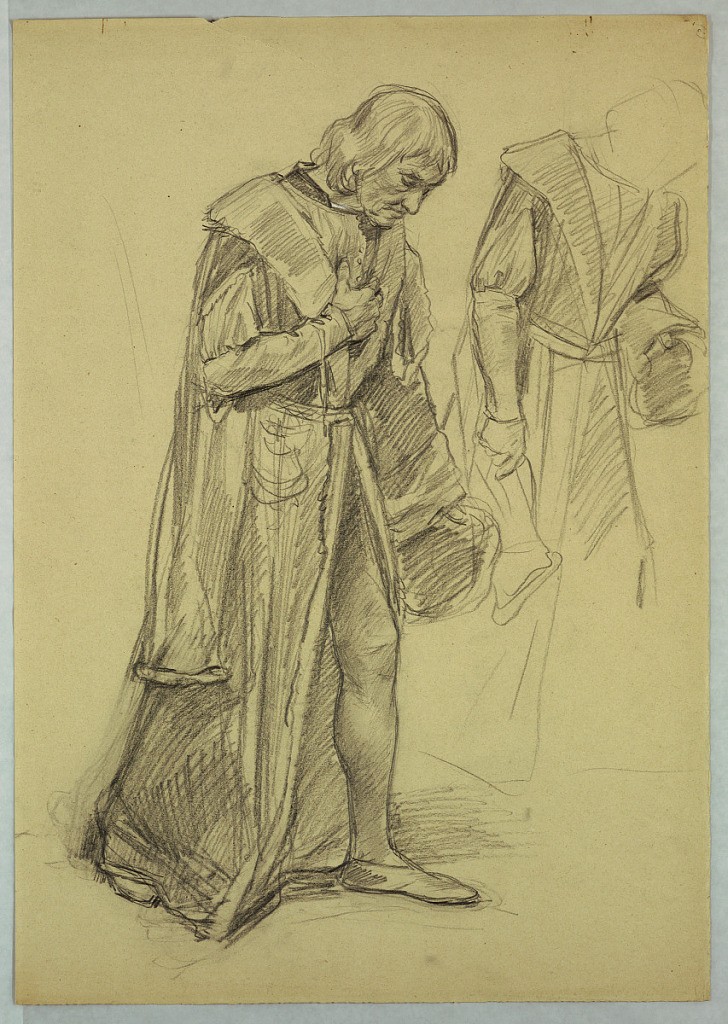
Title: Two Studies of a Bowing Man (Christopher Columbus)
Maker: Raimundo de Madrazo, Spanish, 1841–1920
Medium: Graphite on paper
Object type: Drawing
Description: Study of Christopher Columbus for the painting The Return of Christopher Columbus to the Spanish Court, currently owned by the Italian Charities of America.